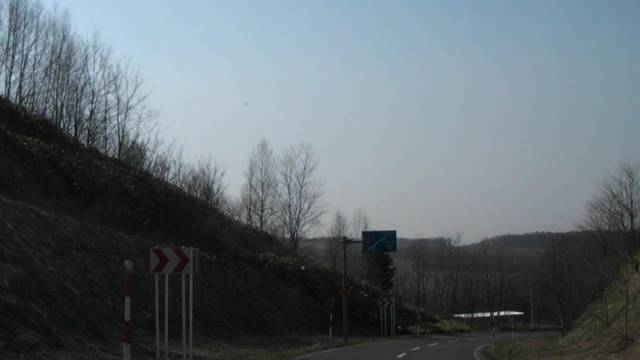
Region: Japan
Coordinates: 43.48, 142.485